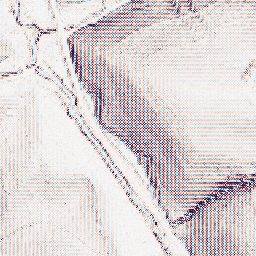
Category: wavelet
Decomposition family: wavelet_dwt
Decomposition parameters: wavelet: haar
level: 1
Upsampling method: lanczos
Upsampling parameters: scale: 4
Upsampling scale: 4